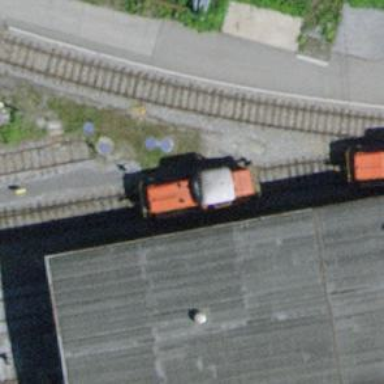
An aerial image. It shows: Single-track spur railway line.